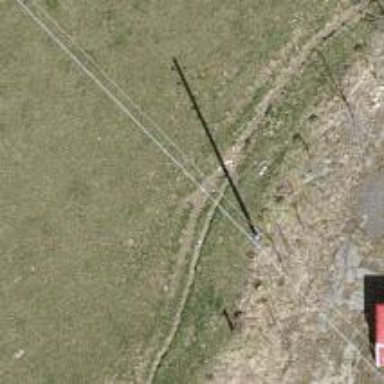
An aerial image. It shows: Power pole.